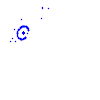
Particle: proton